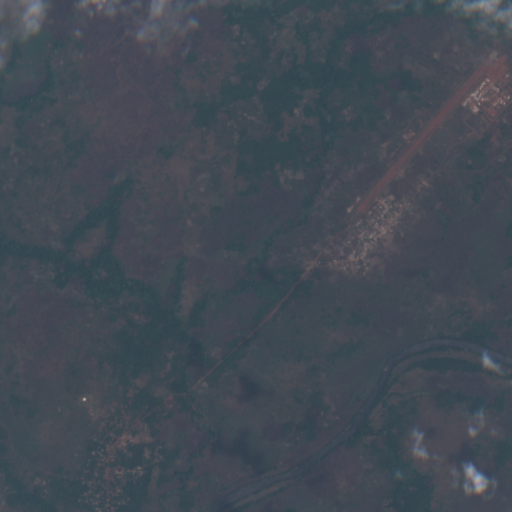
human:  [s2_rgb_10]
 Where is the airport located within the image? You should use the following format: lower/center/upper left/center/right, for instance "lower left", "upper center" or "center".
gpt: The airport is located in the upper right of the image.
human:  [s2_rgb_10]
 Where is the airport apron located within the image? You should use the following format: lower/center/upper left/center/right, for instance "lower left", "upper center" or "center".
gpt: The airport apron is located in the upper right of the image.
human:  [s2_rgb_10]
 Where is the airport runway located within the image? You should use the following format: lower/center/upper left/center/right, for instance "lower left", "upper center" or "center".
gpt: The airport runway is located in the upper right of the image.
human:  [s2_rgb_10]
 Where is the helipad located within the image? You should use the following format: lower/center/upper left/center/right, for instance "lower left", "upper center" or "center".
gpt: The helipad is located in the upper right of the image.
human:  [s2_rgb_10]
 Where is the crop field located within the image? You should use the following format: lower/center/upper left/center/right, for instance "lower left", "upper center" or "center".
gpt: There is no crop field in the image.